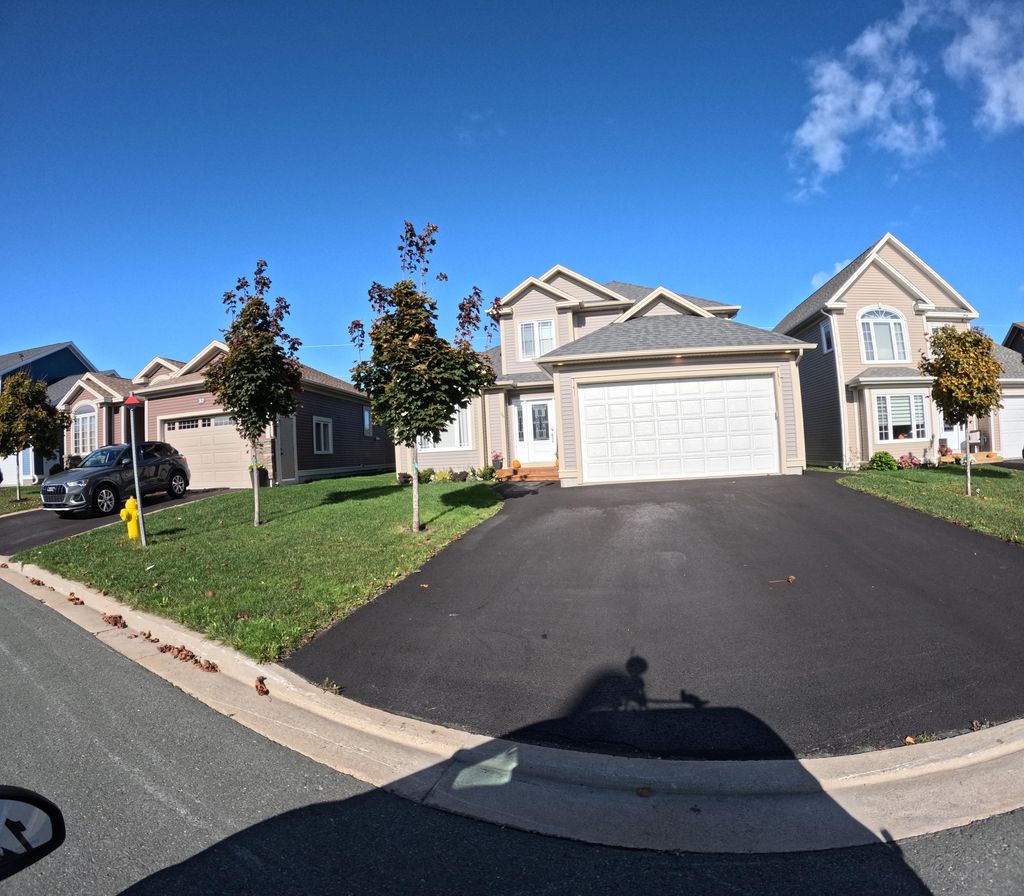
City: st_johns